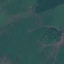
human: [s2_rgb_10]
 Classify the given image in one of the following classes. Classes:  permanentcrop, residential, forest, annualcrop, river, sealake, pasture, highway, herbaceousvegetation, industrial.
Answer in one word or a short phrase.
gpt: Pasture